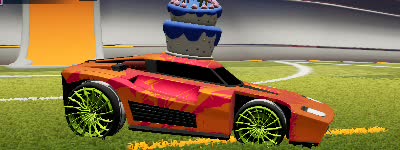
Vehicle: breakout